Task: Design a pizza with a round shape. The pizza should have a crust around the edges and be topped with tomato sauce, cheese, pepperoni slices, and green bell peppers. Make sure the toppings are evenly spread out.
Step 317:
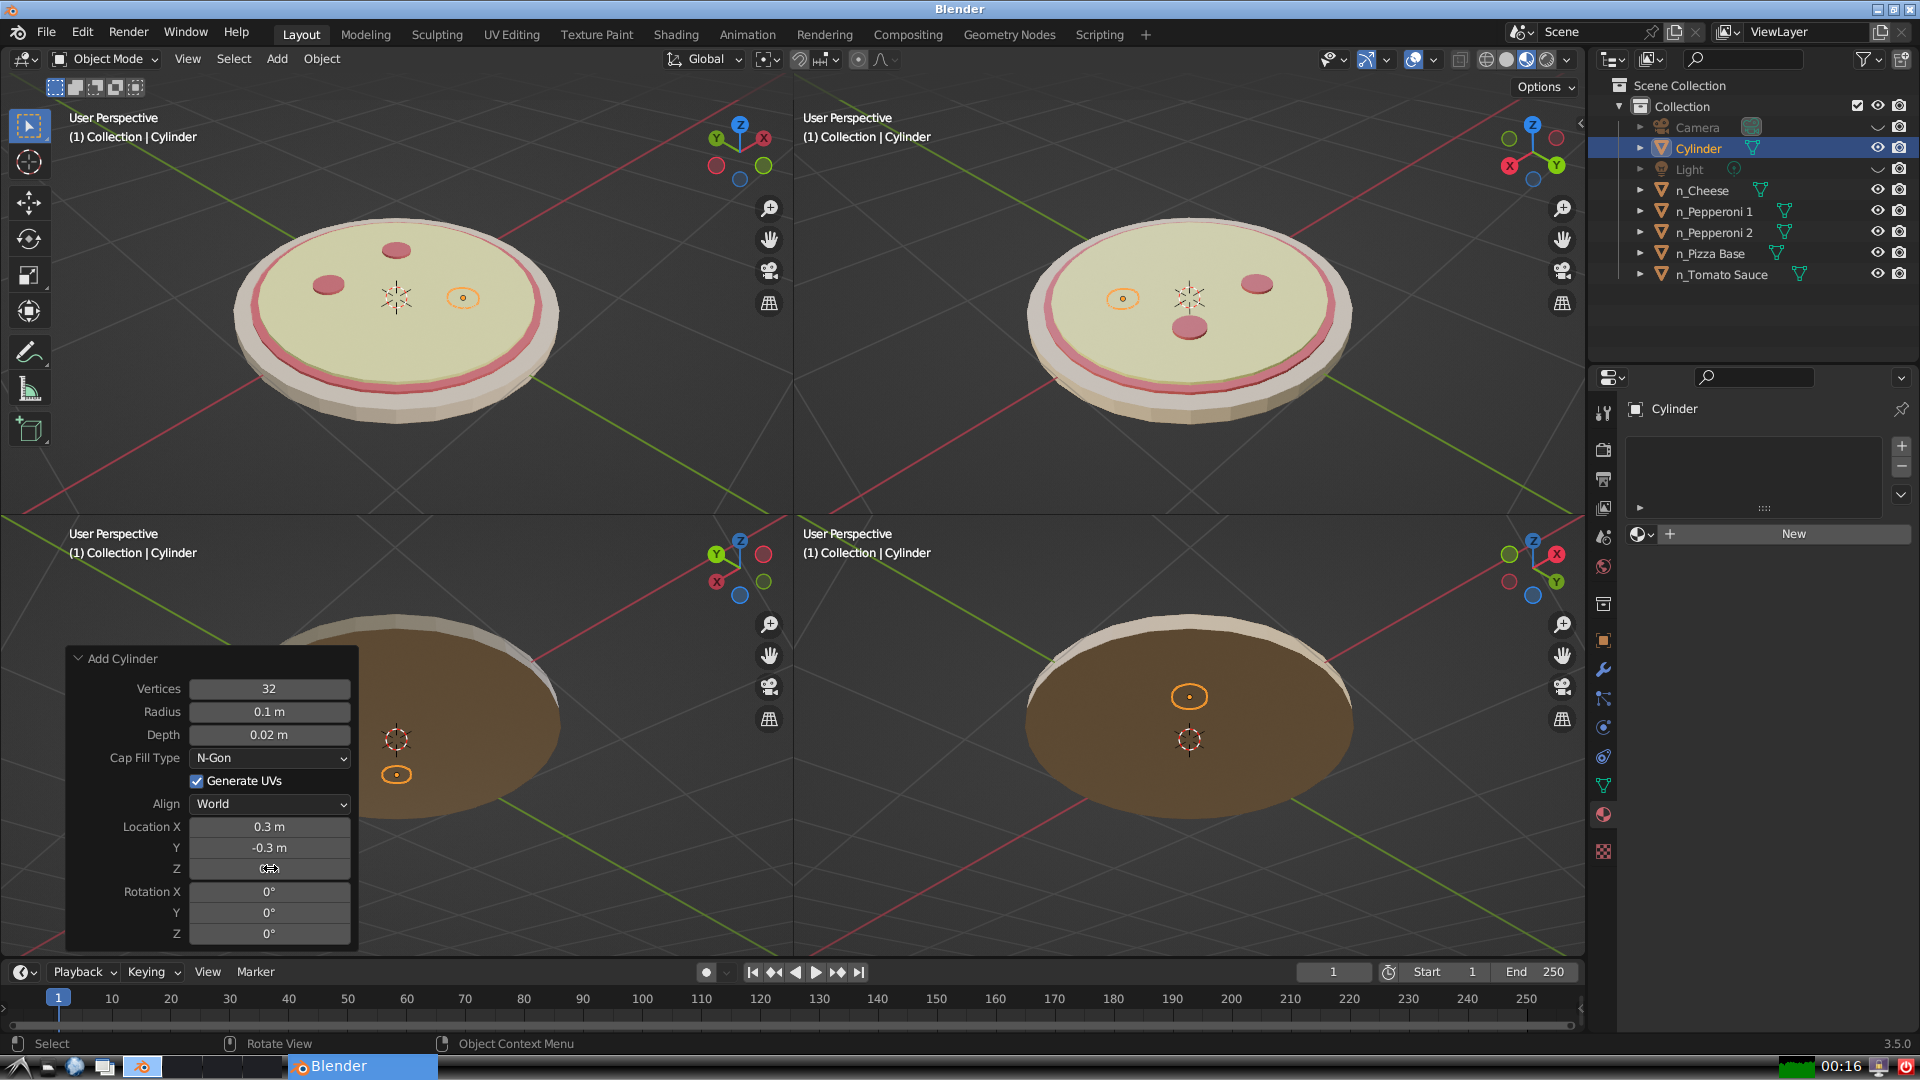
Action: click: no